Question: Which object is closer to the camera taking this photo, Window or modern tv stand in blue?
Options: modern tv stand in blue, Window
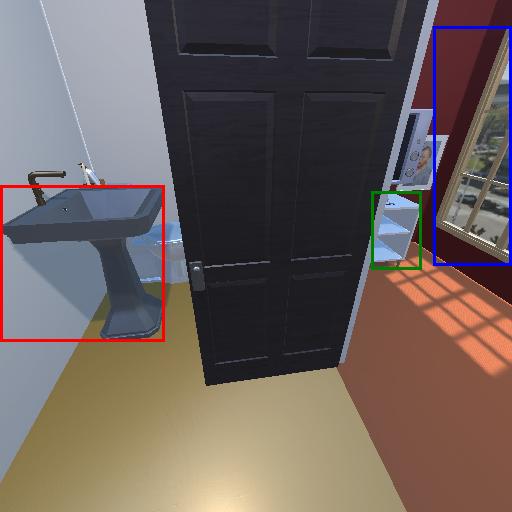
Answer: modern tv stand in blue